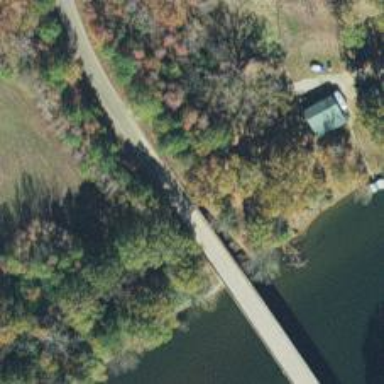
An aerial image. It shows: Tertiary road crossing over beam bridge.